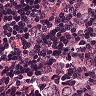
Metastatic tissue present: yes